Question: I'm looking to plot a set of sparklines in R with just a 0 and 1 state that looks like this:

Does anyone know how I might create something like that ideally with no extra libraries?
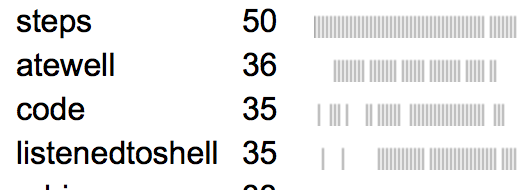
Answer: I don't know of any simple way to do this, so I'm going to build up this plot from scratch. This would probably be a lot easier to design in illustrator or something like that, but here's one way to do it in R (if you don't want to read the whole step-by-step, I provide my solution wrapped in a reusable function at the bottom of the post).
## Step 1: Sparklines
You can use the 'pch' argument of the 'points' function to define the plotting symbol. ASCII symbols are supported, which means you can use the "pipe" symbol for vertical lines. The ASCII code for this symbol is 124, so to use it for our plotting symbol we could do something like:
'''
plot(df, pch=124)
'''
## Step 2: labels and numbers
We can put text on the plot by using the 'text' command:
'''
text(x,y,char_vect)
'''
## Step 3: Alignment
This is basically just going to take a lot of trial and error to get right, but it'll help if we use values relative to our data.
Here's the sample data I'm working with:
'''
df = data.frame(replicate(4, rbinom(50, 1, .7)))
colnames(df) = c('steps','atewell','code','listenedtoshell')
'''
I'm going to start out by plotting an empty box to use as our canvas. To make my life a little easier, I'm going to set the coordinates of the box relative to values meaningful to my data. The Y positions of the 4 data series will be the same across all plotting elements, so I'm going to store that for convenience.
'''
n=ncol(df)
m=nrow(df)
plot(1:m,
seq(1,n, length.out=m),
# The following arguments suppress plotting values and axis elements
type='n',
xaxt='n',
yaxt='n',
ann=F)
'''
With this box in place, I can start adding elements. For each element, the X values will all be the same, so we can use 'rep' to set that vector, and 'seq' to set the Y vector relative to Y range of our plot (1:n). I'm going to shift the positions by percentages of the X and Y ranges to align my values, and modified the size of the text using the 'cex' parameter. Ultimately, I found that this works out:
'''
ypos = rev(seq(1+.1*n,n*.9, length.out=n))
text(rep(1,n),
ypos,
colnames(df), # These are our labels
pos=4, # This positions the text to the right of the coordinate
cex=2) # Increase the size of the text
'''
I reversed the sequence of Y values because I built my sequence in ascending order, and the values on the Y axis in my plot increase from bottom to top. Reversing the Y values then makes it so the series in my dataframe will print from top to bottom.
I then repeated this process for the second label, shifting the X values over but keeping the Y values the same.
'''
text(rep(.37*m,n), # Shifted towards the middle of the plot
ypos,
colSums(df), # new label
pos=4,
cex=2)
'''
Finally, we shift X over one last time and use 'points' to build the sparklines with the pipe symbol as described earlier. I'm going to do something sort of weird here: I'm actually going to tell points to plot at as many positions as I have data points, but I'm going to use 'ifelse' to determine whether or not to actually plot a pipe symbol or not. This way everything will be properly spaced. When I don't want to plot a line, I'll use a 'space' as my plotting symbol (ascii code 32). I will repeat this procedure looping through all columns in my dataframe
'''
for(i in 1:n){
points(seq(.5*m,m, length.out=m),
rep(ypos[i],m),
pch=ifelse(df[,i], 124, 32), # This determines whether to plot or not
cex=2,
col='gray')
}
'''
So, piecing it all together and wrapping it in a function, we have:
'''
df = data.frame(replicate(4, rbinom(50, 1, .7)))
colnames(df) = c('steps','atewell','code','listenedtoshell')
BinarySparklines = function(df,
L_adj=1,
mid_L_adj=0.37,
mid_R_adj=0.5,
R_adj=1,
bottom_adj=0.1,
top_adj=0.9,
spark_col='gray',
cex1=2,
cex2=2,
cex3=2
){
# 'adJ' parameters are scalar multipliers in [-1,1]. For most purposes, use [0,1].
# The exception is L_adj which is any value in the domain of the plot.
# L_adj < mid_L_adj < mid_R_adj < R_adj
# and
# bottom_adj < top_adj
n=ncol(df)
m=nrow(df)
plot(1:m,
seq(1,n, length.out=m),
# The following arguments suppress plotting values and axis elements
type='n',
xaxt='n',
yaxt='n',
ann=F)
ypos = rev(seq(1+.1*n,n*top_adj, length.out=n))
text(rep(L_adj,n),
ypos,
colnames(df), # These are our labels
pos=4, # This positions the text to the right of the coordinate
cex=cex1) # Increase the size of the text
text(rep(mid_L_adj*m,n), # Shifted towards the middle of the plot
ypos,
colSums(df), # new label
pos=4,
cex=cex2)
for(i in 1:n){
points(seq(mid_R_adj*m, R_adj*m, length.out=m),
rep(ypos[i],m),
pch=ifelse(df[,i], 124, 32), # This determines whether to plot or not
cex=cex3,
col=spark_col)
}
}
BinarySparklines(df)
'''
Which gives us the following result:

Try playing with the alignment parameters and see what happens. For instance, to shrink the side margins, you could try decreasing the 'L_adj' parameter and increasing the 'R_adj' parameter like so:
'''
BinarySparklines(df, L_adj=-1, R_adj=1.02)
'''
It took a bit of trial and error to get the alignment right for the result I provided (which is what I used to inform the default values for 'BinarySparklines'), but I hope I've given you some intuition about how I achieved it and how moving things using percentages of the plotting range made my life easier. In any event, I hope this serves as both a proof of concept and a template for your code. I'm sorry I don't have an easier solution for you, but I think this basically gets the job done.
I did my prototyping in Rstudio so I didn't have to specify the dimensions of my plot, but for posterity I had 832 x 456 with the aspect ratio maintained.